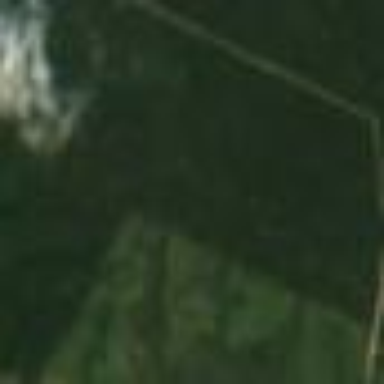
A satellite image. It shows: Forest area.